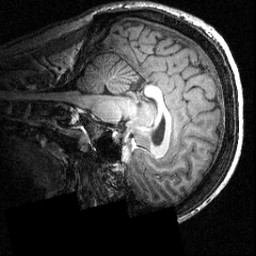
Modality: T1w
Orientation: sagittal
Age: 25
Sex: male
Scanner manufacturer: siemens
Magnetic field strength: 3.951 T
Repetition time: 1.5 s
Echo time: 0.00335 s